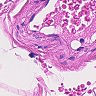
Metastatic tissue present: no